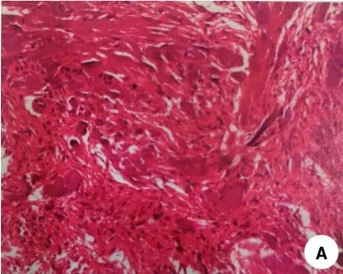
Histopathological results of the lesions. HE staining of the lesion tissue in the left parietal lobe.
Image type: pathology (pas)